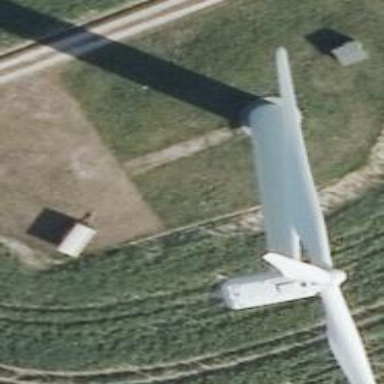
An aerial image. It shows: Wind generator using wind turbines of horizontal axis.